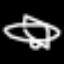
Label: airplane